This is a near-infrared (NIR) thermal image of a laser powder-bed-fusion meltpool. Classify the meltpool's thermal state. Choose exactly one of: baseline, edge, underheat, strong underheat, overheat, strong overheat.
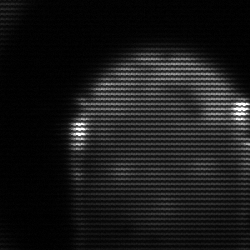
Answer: edge